What distinguishes these two images?
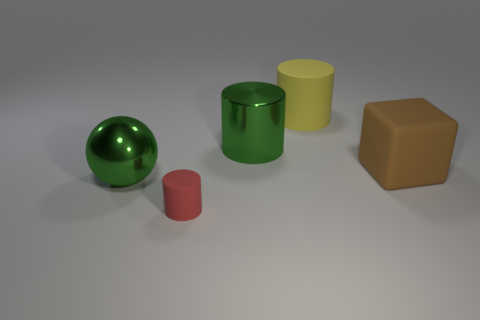
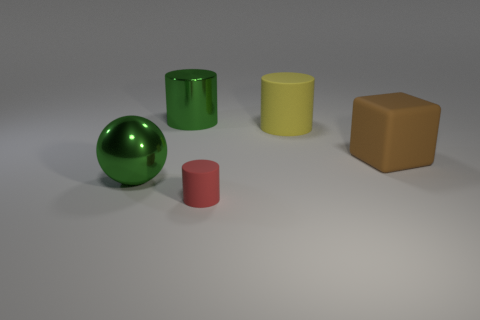
the metal cylinder is in a different location
the green metal cylinder moved
the green cylinder changed its location
the big green metallic cylinder that is behind the ball changed its location
the large green metallic cylinder to the right of the small red object is in a different location
the big green metal cylinder that is in front of the yellow matte cylinder moved
the big green shiny cylinder that is behind the brown matte thing moved